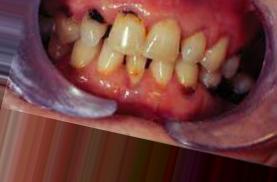
Condition: Caries